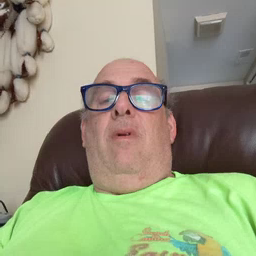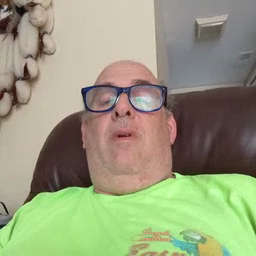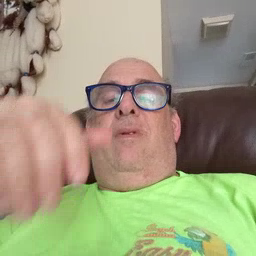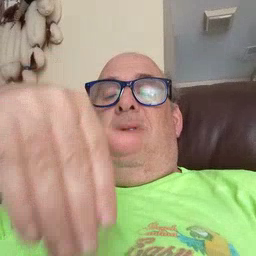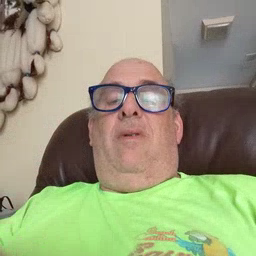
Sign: night